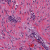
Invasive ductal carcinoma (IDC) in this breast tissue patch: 0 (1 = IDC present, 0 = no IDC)